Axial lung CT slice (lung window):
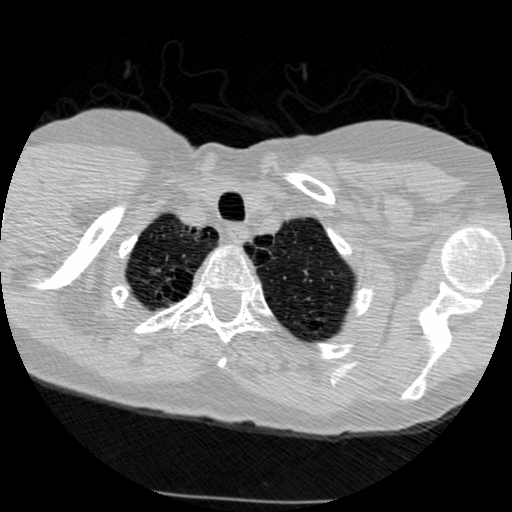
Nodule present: no